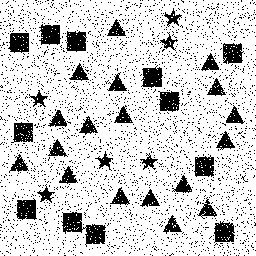
Squares: 12
Triangles: 18
Stars: 6
Total shapes: 36